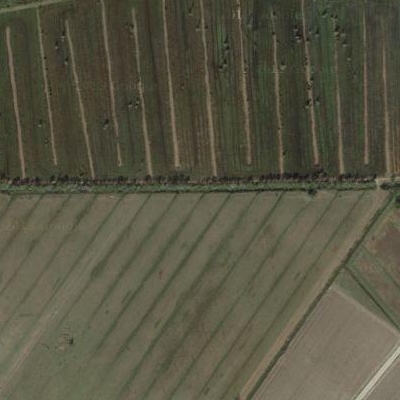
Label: bField